Brain MRI, t2w sequence, axial 2D slice.
Patient: age 21, sex F, weight 78 kg, height 1.78 m
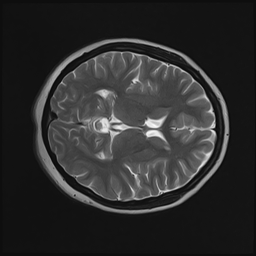